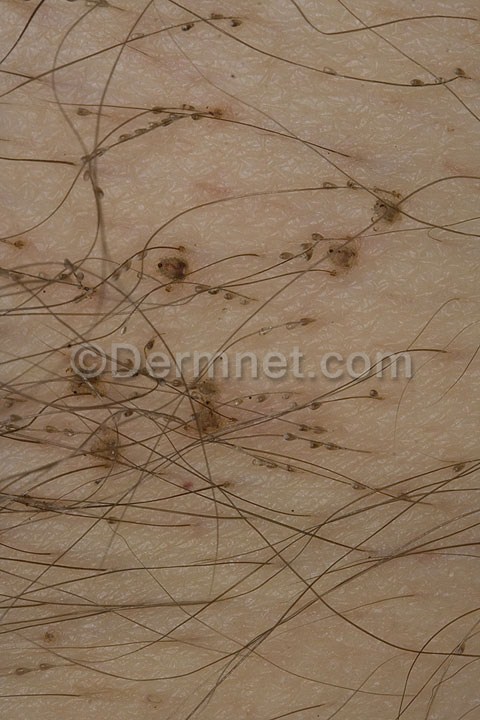
Disease: Scabies Lyme Disease and other Infestations and Bites